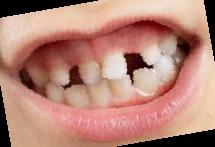
Condition: hypodontia